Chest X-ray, PA view. Patient: 44 years old, sex M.
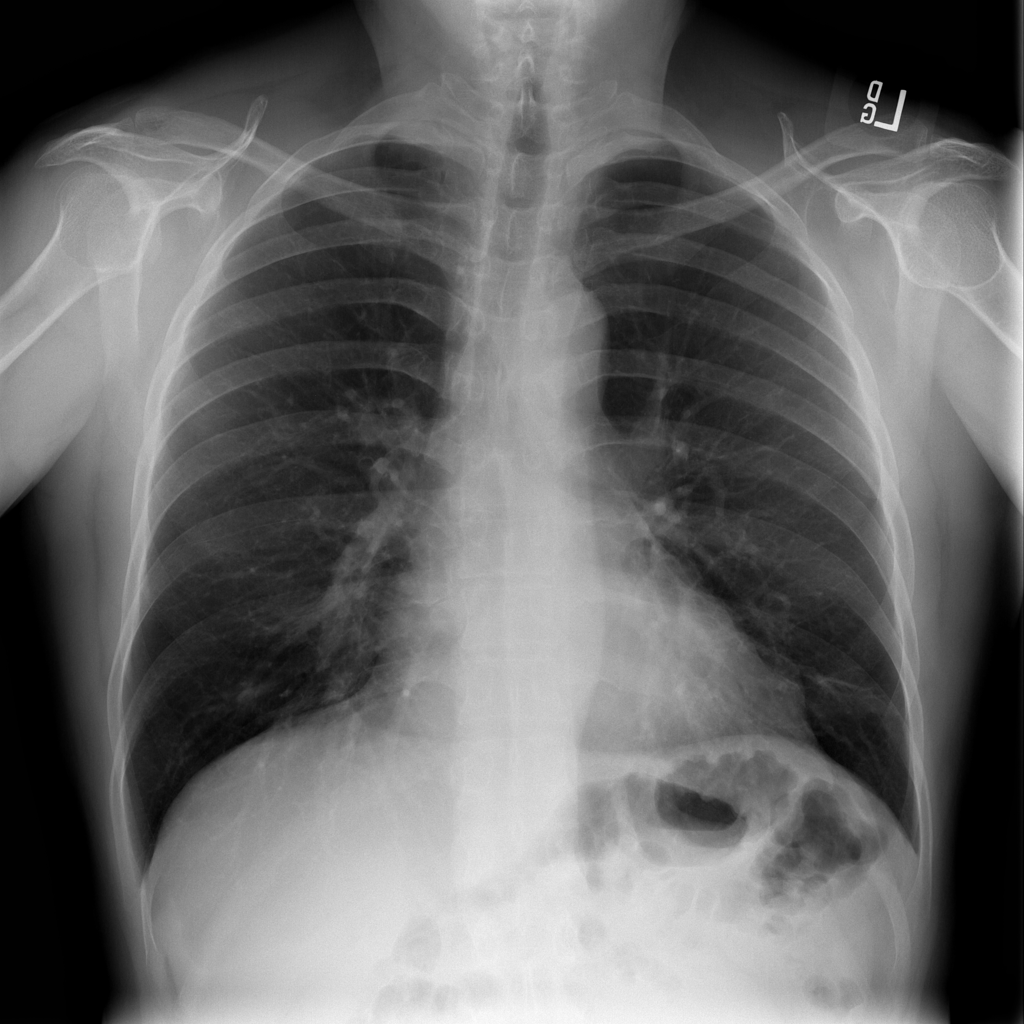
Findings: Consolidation